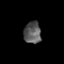
Tissue: prostate
Cell type: Epithelial cells
Senescence score: 0.3478
Nuclear area (px): 366
Mean DAPI intensity: 90.123